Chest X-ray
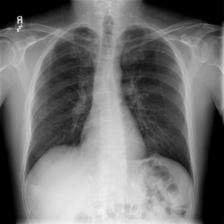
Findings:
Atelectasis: negative
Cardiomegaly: negative
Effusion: negative
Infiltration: positive
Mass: negative
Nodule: negative
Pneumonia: negative
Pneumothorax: negative
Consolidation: negative
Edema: negative
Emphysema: negative
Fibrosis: negative
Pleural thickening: negative
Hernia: negative